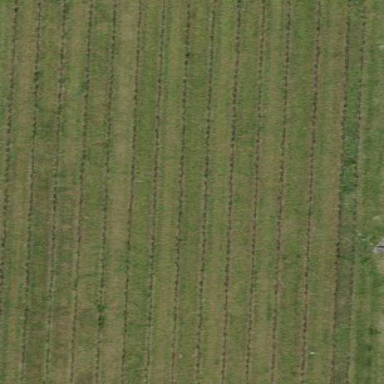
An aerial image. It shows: Vineyard.